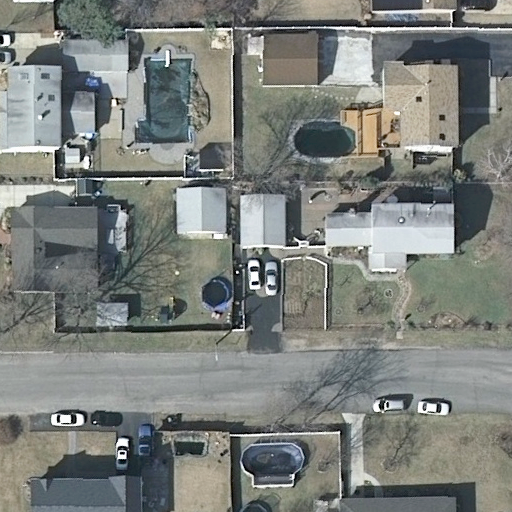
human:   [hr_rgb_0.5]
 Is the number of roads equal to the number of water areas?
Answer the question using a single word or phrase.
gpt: no

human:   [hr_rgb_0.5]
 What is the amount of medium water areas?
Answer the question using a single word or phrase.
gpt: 0

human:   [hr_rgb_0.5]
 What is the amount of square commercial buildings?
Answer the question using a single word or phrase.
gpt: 0

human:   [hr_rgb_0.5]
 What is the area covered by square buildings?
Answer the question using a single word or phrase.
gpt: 0m2

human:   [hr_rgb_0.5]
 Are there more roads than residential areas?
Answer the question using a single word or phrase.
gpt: no

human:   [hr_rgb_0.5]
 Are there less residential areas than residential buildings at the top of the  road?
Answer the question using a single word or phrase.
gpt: yes

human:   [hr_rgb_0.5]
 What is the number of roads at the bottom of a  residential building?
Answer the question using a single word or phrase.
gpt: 1

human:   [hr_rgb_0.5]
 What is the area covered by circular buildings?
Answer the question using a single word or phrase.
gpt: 0m2

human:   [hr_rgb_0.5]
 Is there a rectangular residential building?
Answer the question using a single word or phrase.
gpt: yes

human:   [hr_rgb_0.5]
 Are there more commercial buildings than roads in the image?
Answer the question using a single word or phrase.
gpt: no

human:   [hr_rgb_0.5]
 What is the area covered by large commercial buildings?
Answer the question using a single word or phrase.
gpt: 0m2

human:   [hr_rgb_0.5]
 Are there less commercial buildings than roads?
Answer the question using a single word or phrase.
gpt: yes

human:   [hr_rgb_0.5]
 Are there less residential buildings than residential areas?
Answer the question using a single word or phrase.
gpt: no

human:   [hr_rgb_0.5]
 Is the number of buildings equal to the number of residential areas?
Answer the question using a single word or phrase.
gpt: no

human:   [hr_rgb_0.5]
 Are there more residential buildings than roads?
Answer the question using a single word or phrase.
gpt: yes

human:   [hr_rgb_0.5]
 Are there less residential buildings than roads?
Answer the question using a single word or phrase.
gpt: no

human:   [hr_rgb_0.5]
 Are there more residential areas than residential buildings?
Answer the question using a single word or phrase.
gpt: no

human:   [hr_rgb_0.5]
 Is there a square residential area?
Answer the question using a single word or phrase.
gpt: no

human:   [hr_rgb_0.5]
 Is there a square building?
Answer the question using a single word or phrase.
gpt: no

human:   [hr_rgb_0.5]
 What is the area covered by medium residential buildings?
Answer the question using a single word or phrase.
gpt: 1712m2

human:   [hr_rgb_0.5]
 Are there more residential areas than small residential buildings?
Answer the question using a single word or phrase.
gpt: no

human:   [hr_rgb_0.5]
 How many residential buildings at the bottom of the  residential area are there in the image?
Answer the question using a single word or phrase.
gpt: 0

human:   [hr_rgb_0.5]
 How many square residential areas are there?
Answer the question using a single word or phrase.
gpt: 0

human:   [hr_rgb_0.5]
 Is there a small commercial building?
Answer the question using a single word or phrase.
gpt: no

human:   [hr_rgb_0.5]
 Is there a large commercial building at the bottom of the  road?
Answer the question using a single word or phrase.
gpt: no

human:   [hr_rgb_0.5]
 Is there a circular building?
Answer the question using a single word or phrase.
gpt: no

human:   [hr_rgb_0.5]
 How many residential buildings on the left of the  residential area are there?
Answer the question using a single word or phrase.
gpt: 0

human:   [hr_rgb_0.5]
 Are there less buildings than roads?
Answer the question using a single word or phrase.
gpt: no

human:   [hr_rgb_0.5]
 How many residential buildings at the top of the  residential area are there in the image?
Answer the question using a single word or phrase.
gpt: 9

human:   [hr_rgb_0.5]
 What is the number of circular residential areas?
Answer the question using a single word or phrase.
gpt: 0

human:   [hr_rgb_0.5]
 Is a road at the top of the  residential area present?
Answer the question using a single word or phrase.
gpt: yes

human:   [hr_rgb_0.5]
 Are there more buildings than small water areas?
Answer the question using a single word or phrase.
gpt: yes

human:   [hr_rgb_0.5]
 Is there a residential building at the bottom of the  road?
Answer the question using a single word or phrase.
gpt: yes

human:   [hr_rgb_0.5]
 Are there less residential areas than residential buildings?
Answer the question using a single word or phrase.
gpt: yes

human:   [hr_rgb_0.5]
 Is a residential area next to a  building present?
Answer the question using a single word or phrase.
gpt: yes

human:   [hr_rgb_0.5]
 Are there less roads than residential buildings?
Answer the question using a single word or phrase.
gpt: yes